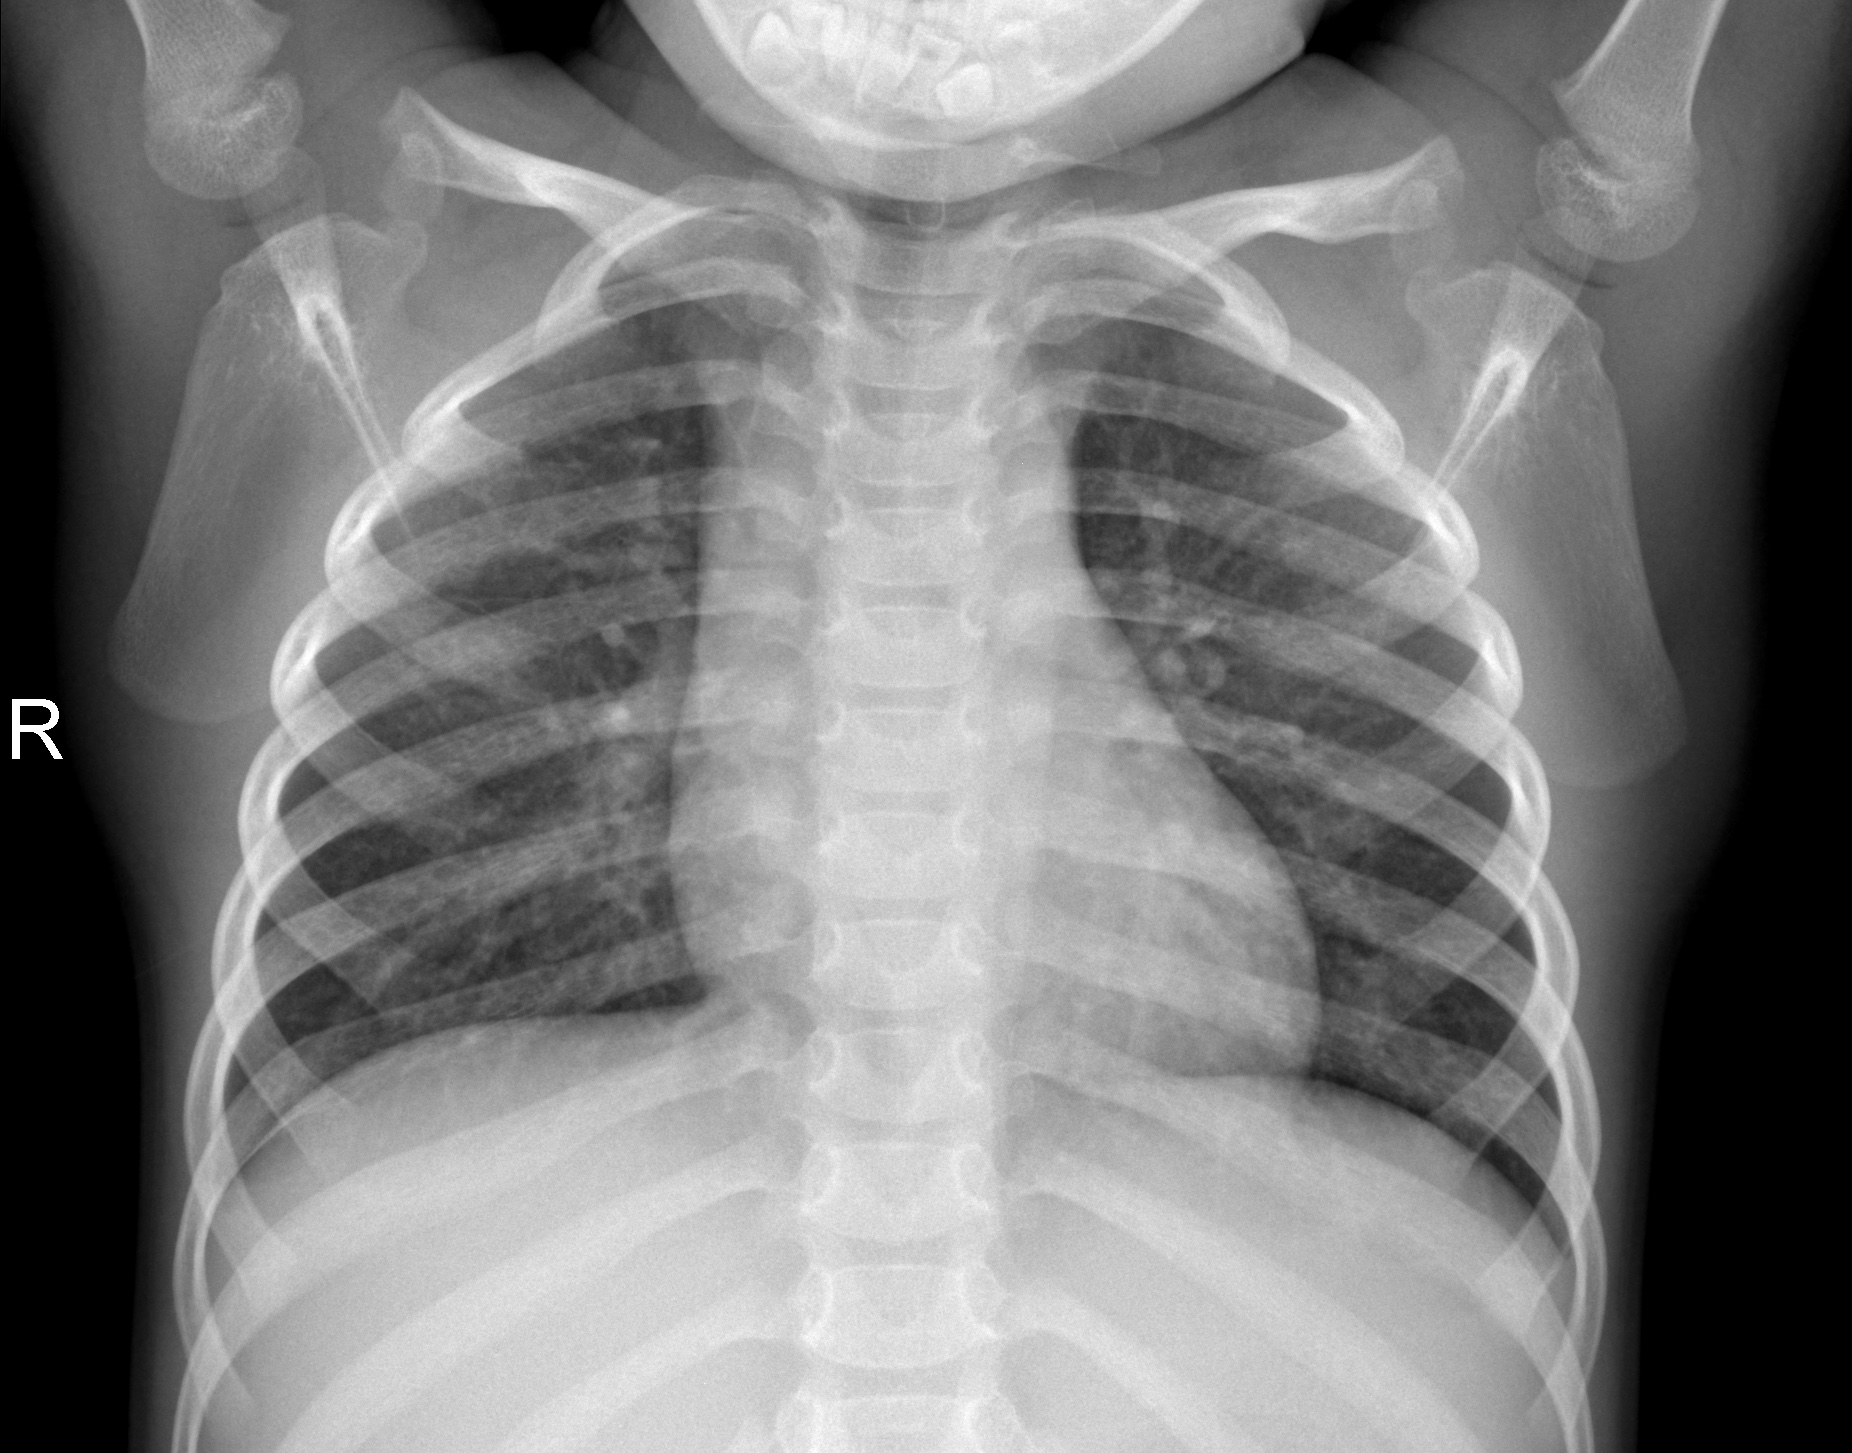
Diagnosis: NORMAL